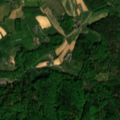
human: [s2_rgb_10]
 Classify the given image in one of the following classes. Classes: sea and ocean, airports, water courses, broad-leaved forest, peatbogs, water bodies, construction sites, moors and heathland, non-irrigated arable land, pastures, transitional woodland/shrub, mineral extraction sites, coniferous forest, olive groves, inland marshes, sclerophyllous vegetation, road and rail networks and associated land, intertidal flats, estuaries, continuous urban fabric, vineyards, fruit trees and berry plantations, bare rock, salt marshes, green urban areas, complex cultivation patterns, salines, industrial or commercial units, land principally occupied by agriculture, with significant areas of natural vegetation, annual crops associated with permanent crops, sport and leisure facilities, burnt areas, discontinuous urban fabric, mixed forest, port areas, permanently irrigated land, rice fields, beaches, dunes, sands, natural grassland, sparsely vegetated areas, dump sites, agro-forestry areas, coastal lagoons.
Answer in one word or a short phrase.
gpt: pastures, complex cultivation patterns, broad-leaved forest